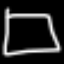
Label: square